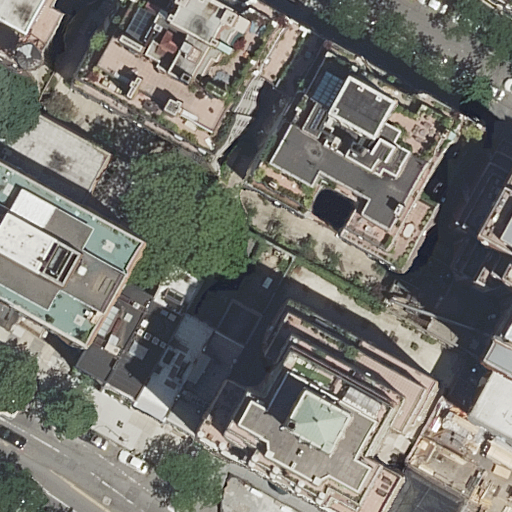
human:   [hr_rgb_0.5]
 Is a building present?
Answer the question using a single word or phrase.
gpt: yes

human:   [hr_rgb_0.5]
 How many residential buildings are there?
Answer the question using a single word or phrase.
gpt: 17

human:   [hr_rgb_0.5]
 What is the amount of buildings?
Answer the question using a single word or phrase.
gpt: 17

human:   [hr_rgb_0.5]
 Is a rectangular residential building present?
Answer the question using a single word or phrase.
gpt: yes

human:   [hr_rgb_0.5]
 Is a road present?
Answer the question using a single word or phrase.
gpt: yes

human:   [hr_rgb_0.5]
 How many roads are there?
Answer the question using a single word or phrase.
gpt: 3

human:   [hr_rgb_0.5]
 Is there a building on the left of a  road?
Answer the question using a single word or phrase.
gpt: yes

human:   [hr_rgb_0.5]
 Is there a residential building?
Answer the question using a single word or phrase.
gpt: yes

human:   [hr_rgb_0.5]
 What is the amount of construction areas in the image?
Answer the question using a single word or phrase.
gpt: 0

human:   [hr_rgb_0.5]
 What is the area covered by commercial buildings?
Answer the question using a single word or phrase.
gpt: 0m2

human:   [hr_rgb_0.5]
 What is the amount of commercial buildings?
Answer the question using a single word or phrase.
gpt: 0

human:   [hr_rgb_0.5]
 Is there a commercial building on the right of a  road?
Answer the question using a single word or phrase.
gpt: no

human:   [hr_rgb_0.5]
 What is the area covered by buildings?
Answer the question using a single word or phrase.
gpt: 4711m2

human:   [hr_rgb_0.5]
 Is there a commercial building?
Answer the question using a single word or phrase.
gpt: no

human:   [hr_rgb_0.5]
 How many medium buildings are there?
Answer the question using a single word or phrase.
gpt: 9

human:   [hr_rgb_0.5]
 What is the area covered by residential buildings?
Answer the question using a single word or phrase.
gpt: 4711m2

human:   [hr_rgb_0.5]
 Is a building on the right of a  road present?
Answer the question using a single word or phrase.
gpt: yes

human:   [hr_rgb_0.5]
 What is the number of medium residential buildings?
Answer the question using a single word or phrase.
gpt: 9

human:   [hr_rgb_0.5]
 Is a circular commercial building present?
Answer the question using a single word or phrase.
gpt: no

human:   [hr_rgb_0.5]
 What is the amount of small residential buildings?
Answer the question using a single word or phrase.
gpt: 6

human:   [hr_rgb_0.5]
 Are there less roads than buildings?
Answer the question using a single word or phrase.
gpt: yes

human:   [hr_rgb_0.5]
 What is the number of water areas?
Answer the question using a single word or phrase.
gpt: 0

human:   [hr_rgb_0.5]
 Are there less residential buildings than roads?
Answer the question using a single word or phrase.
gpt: no

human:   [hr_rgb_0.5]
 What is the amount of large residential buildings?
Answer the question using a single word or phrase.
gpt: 2

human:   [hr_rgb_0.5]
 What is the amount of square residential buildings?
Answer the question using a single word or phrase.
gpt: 0

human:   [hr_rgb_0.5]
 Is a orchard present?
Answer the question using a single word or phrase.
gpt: no

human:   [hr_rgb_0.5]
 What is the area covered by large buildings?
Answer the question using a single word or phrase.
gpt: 2092m2

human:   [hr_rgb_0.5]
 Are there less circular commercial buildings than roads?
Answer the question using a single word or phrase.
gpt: yes

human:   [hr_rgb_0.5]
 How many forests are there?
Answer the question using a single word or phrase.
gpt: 0

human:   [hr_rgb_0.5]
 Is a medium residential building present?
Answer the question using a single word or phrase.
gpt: yes

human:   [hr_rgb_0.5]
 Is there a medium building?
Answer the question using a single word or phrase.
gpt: yes

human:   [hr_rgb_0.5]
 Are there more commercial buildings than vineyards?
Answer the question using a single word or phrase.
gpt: no

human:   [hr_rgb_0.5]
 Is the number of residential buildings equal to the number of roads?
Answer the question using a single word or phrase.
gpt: no

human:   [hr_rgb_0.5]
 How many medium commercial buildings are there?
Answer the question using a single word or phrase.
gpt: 0

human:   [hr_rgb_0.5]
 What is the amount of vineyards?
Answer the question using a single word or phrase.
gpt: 0

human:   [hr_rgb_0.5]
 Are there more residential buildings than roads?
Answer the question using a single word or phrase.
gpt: yes

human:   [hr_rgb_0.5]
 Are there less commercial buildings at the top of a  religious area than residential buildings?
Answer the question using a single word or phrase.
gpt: yes

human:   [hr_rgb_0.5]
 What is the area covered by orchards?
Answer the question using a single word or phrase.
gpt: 0m2

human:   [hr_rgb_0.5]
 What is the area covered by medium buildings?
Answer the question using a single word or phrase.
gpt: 2326m2

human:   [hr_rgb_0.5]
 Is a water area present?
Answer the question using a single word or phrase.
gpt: no

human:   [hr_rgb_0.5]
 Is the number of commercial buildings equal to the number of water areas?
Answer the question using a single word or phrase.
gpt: yes

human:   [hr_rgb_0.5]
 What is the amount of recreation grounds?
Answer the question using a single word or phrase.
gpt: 0

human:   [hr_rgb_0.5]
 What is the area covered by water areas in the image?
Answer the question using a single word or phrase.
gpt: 0m2

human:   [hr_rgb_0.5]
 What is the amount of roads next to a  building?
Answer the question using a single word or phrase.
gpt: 3

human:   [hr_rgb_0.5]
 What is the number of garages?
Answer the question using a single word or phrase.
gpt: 0

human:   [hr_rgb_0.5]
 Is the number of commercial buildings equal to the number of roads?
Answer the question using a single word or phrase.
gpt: no

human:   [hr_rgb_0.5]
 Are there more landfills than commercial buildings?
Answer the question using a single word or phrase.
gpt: no

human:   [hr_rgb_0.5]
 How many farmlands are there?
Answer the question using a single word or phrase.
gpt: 0

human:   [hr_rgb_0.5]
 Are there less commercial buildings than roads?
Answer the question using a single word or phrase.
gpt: yes

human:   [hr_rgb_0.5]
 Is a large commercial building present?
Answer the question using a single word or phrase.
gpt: no

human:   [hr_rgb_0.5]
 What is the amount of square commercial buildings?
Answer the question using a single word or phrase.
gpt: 0

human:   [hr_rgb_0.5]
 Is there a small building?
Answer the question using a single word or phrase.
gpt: yes

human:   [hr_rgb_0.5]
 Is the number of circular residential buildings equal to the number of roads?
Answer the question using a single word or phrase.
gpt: no

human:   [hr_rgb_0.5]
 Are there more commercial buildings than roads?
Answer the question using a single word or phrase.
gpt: no

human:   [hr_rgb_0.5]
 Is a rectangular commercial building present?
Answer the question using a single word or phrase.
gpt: no

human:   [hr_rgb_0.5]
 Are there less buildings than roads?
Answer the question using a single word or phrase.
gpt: no

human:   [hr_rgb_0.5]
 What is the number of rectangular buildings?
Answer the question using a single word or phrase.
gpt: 11

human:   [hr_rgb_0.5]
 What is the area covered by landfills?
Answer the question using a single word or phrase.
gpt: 0m2

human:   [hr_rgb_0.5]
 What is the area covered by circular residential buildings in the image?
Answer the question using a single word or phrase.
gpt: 0m2

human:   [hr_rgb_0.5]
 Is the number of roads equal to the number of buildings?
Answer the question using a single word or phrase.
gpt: no

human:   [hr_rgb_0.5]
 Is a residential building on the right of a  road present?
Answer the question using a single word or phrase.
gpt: yes

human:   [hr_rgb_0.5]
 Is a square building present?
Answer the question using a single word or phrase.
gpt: no

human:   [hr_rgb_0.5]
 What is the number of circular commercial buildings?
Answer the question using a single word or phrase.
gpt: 0

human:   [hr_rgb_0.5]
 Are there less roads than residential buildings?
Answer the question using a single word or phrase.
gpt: yes